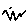
Label: zigzag